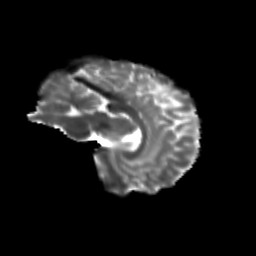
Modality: T2w
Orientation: sagittal
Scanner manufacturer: siemens
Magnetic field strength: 3 T
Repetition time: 9.2 s
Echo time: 0.084 s